Platform: macOS
Application: Chrome
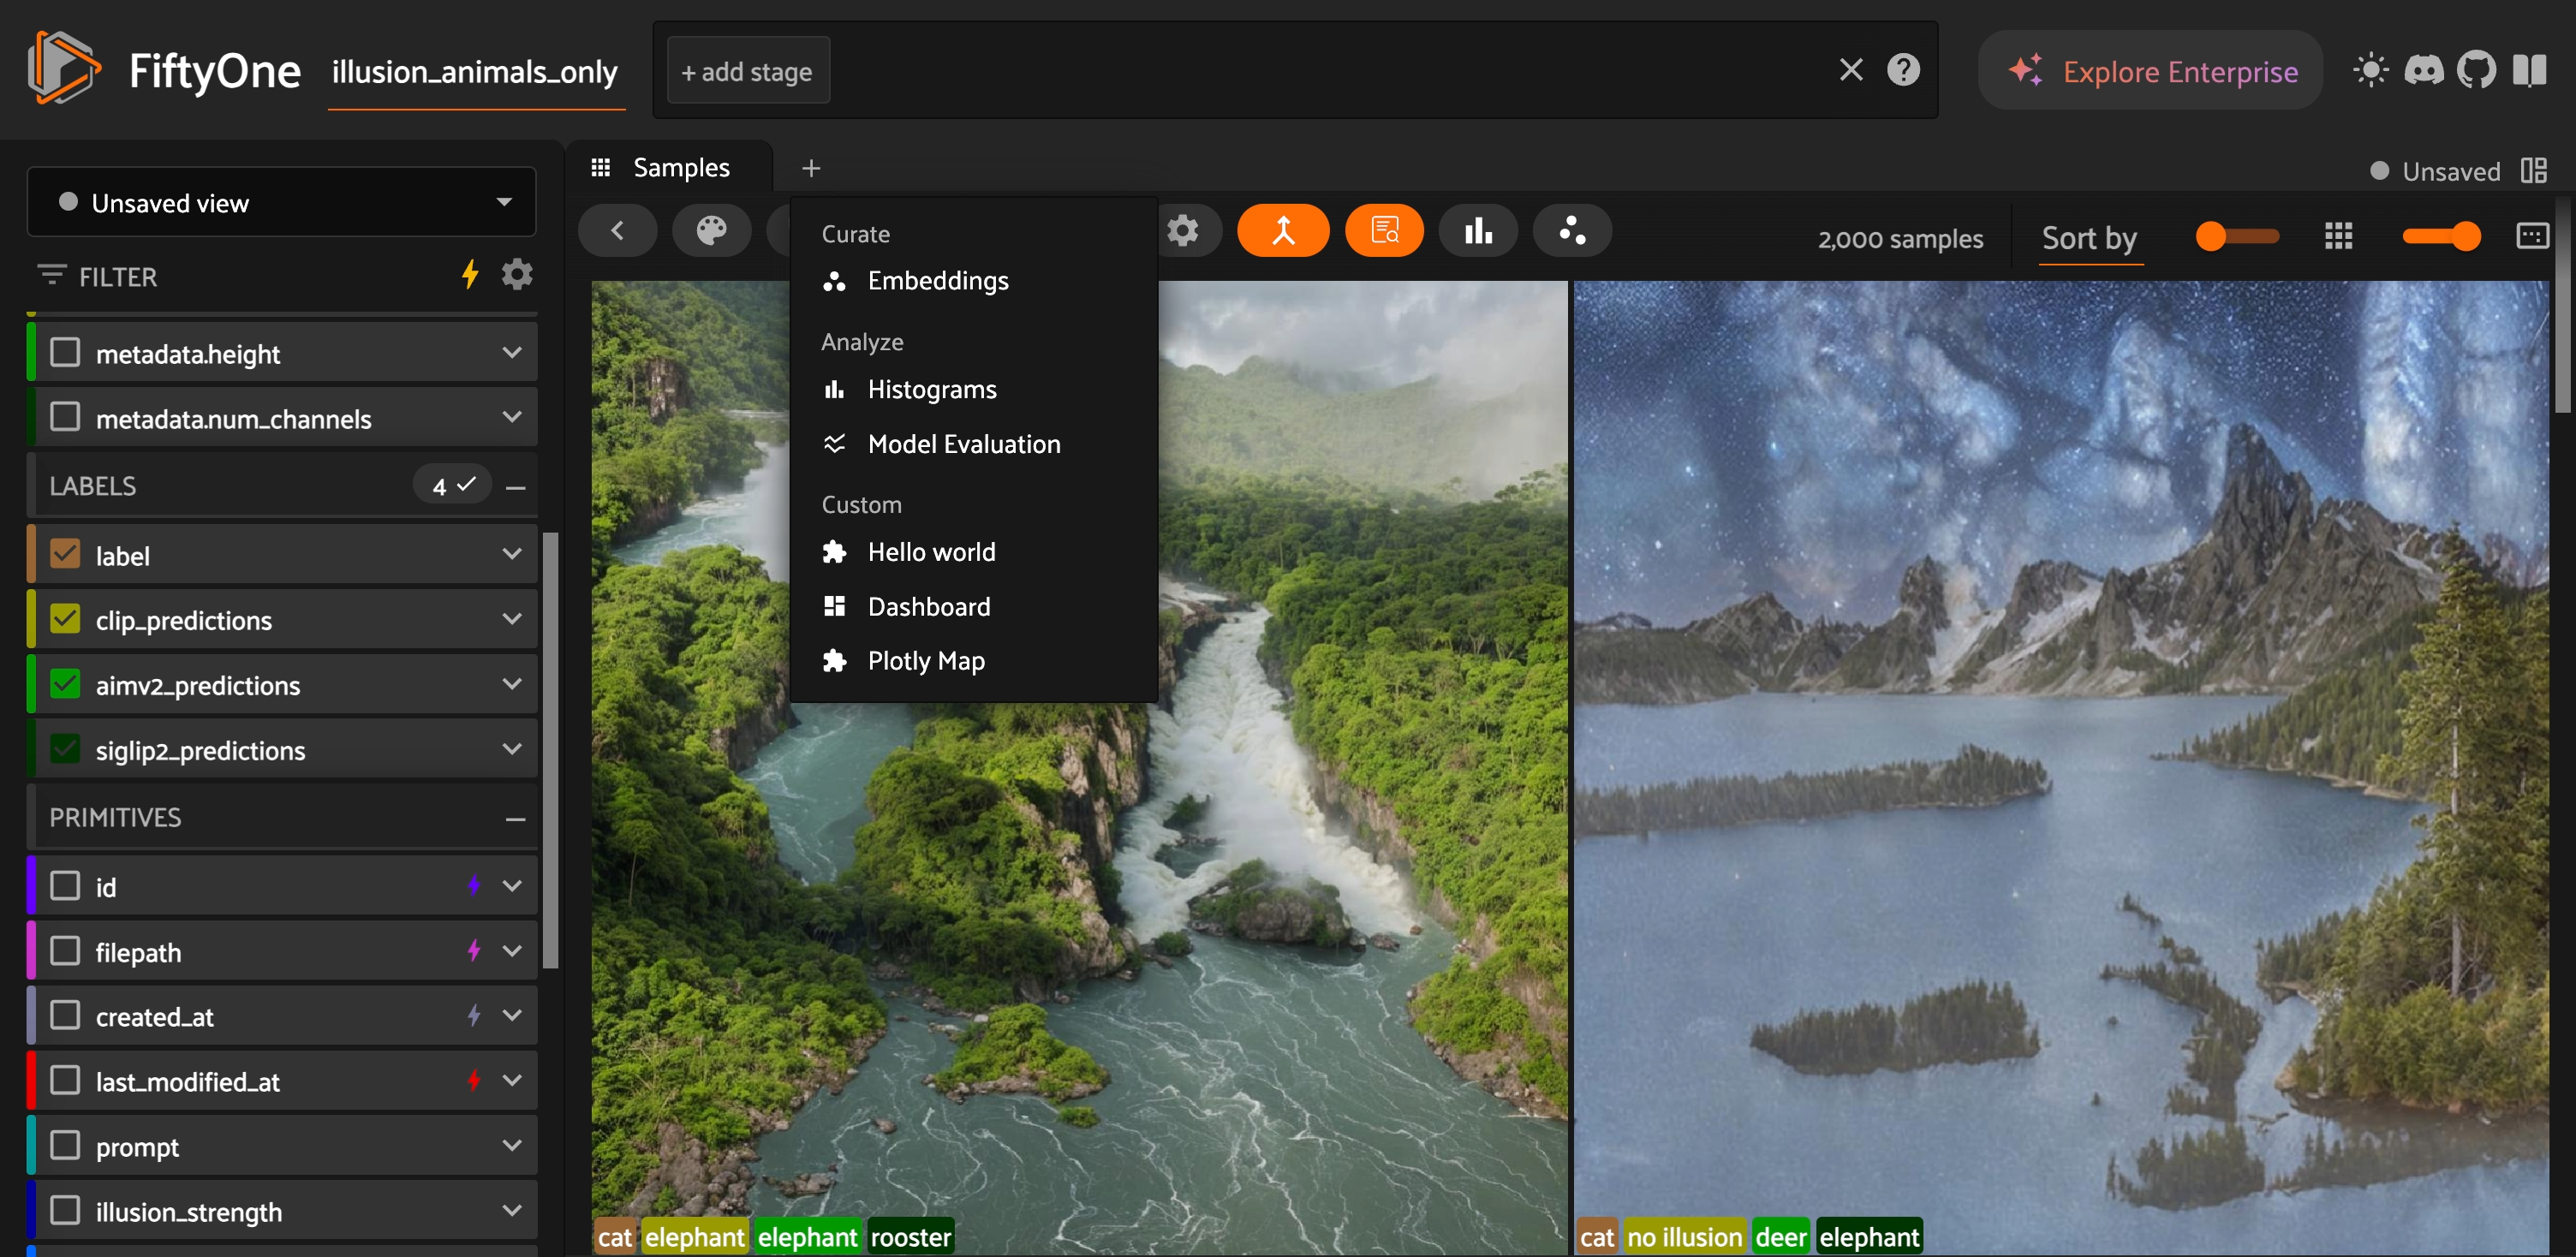
task_description: Select embeddings panel in the new panel menu
action_type: select
element_info: Menu Item
steps_since_start: 1